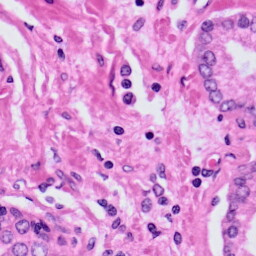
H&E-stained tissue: Prostate